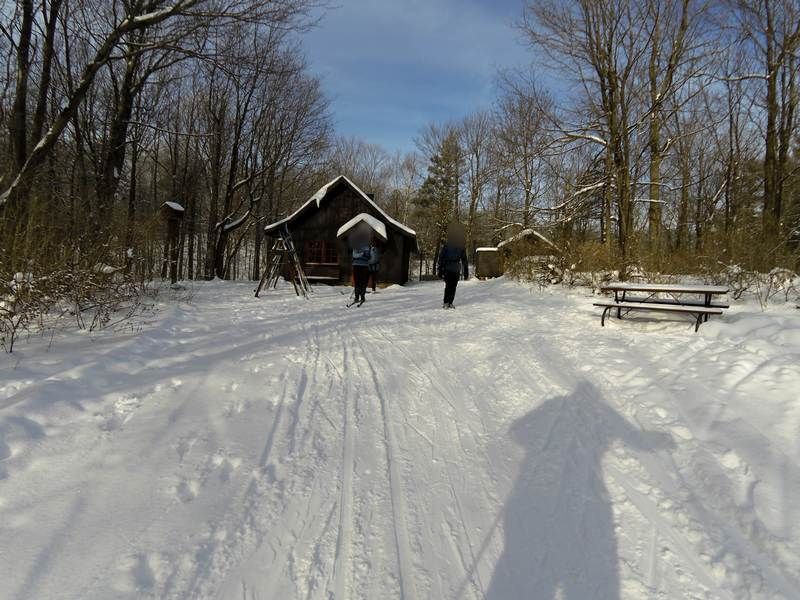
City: ottawa-gatineau